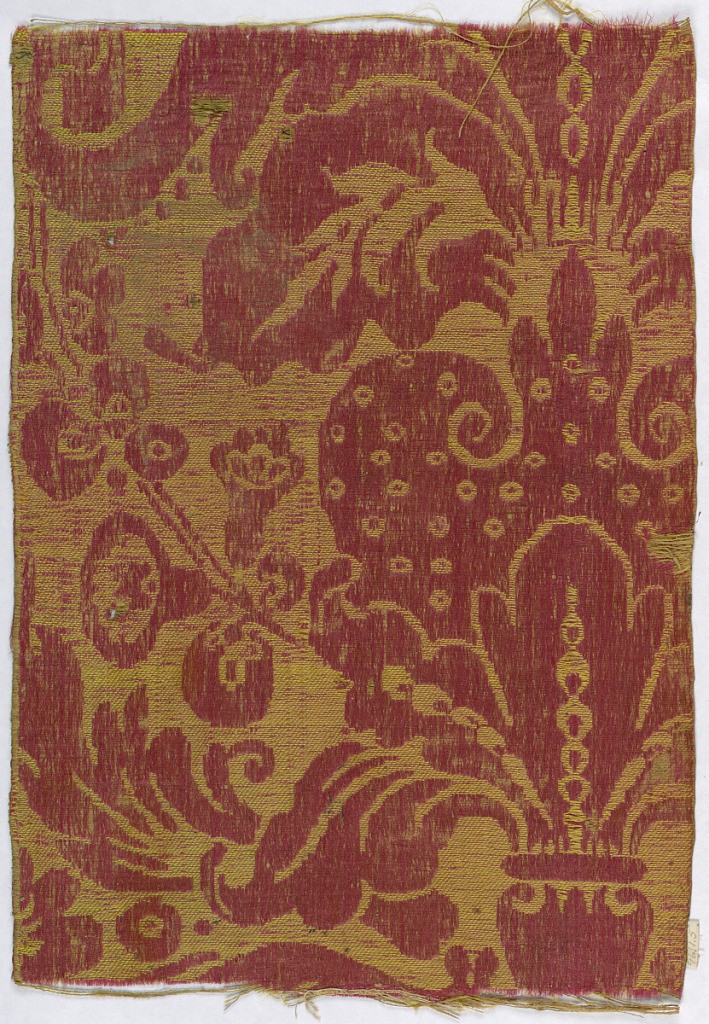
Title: Fragment
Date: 17th century
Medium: silk, linen Technique: woven brocatelle
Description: Red and yellow vase motif with large leaves.